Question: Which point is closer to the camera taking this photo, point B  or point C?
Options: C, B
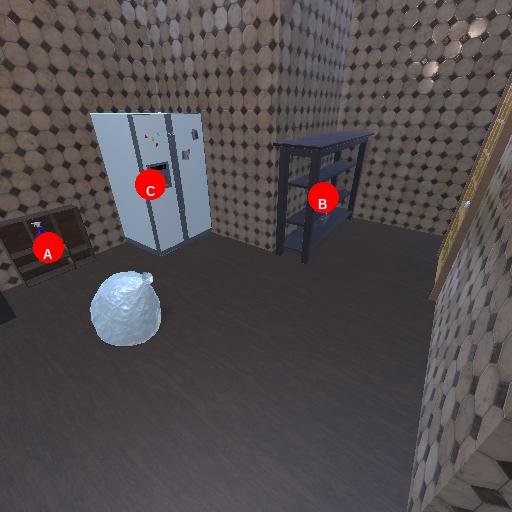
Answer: C